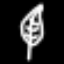
Label: leaf